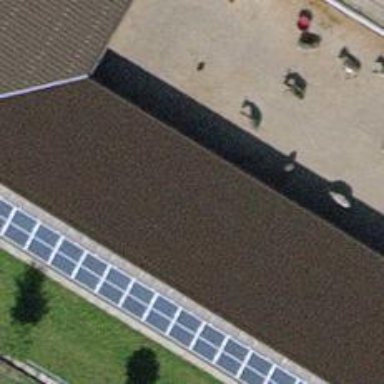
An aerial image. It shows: Animal shelter.